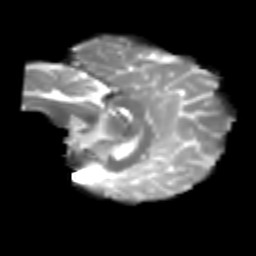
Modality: T2w
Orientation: sagittal
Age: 20
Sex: female
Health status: healthy